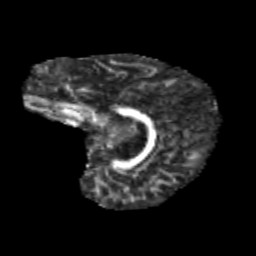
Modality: FA
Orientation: sagittal
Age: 12
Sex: male
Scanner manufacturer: siemens
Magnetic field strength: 3 T
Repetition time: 3.8 s
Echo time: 0.07 s